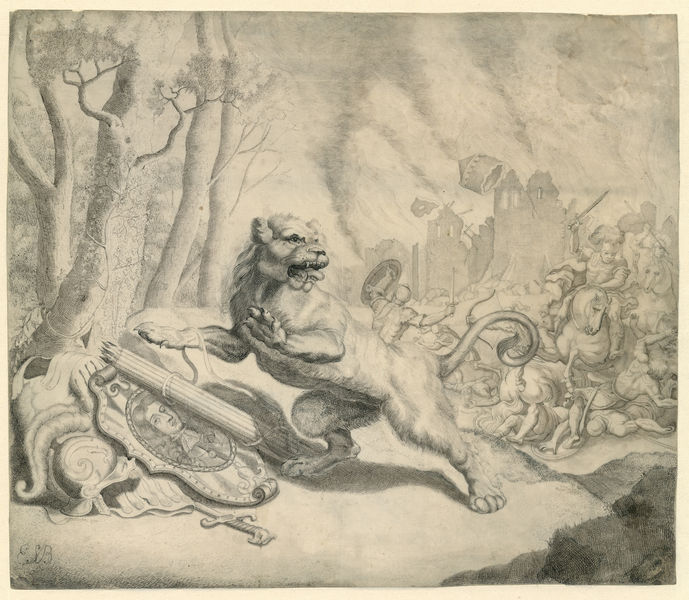
Titel: De Nederlandse leeuw zoekt hulp bij Willem III
Künstler: Monogrammist ESB (tekenaar)
Standort: Amsterdam
Institution: Rijksmuseum
Schlagwörter: baum, felsen, kampf, schatten, bäume, menschen, frankreich, schwarz, weiss, zeichnung, bild, bildnis, portrait, porträt, natur, pferd, pferde, reiter, turm, studie, fels, brand, krieg, schlacht, wild, zerstörung, soldaten, flucht, schild, ruine, burg, druck, schwarzweiss, radierung, stich, schwert, helm, ritter, jagd, rüstung, wappen, springen, pfer, löwe, rösser, kupferstich, köcher, pfeile, graphit, springt, bestie, springend, tierhetze